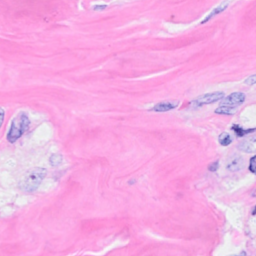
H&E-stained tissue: Breast